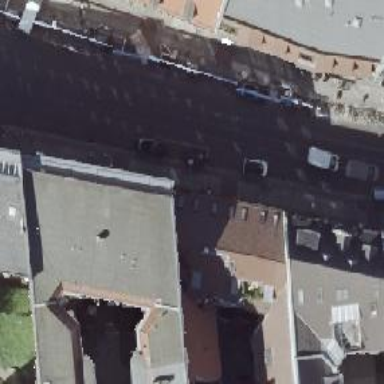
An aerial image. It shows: Parallel parking lane.